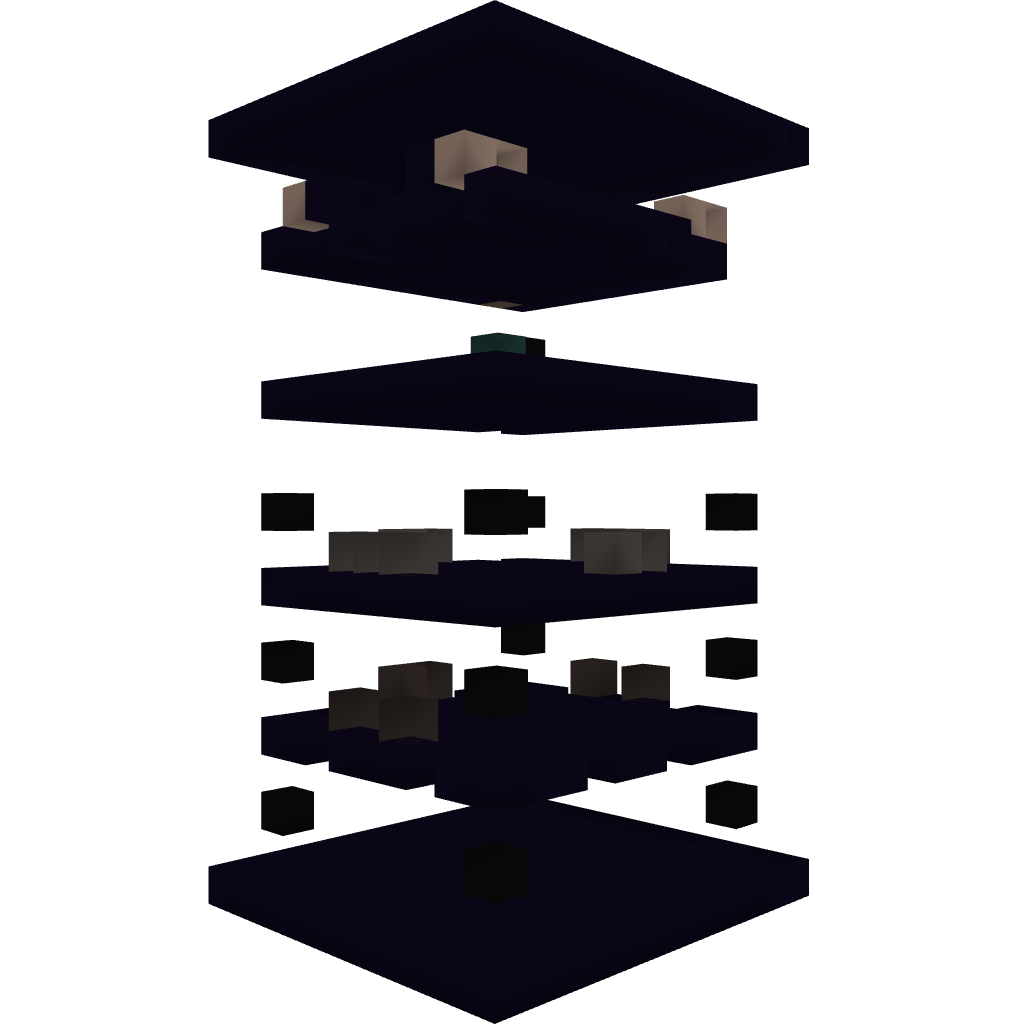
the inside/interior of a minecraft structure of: WitchHouse